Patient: sex M, age 62
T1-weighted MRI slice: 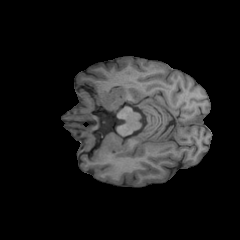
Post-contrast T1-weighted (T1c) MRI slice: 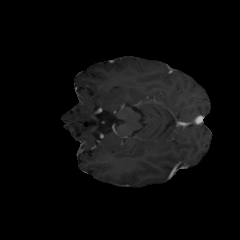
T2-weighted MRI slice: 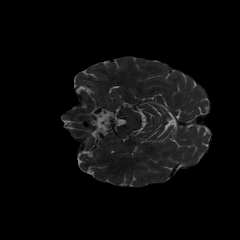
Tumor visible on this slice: no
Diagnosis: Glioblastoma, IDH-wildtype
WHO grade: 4